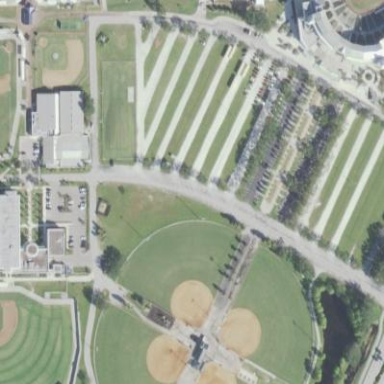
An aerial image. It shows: Sports centre specializing in baseball.